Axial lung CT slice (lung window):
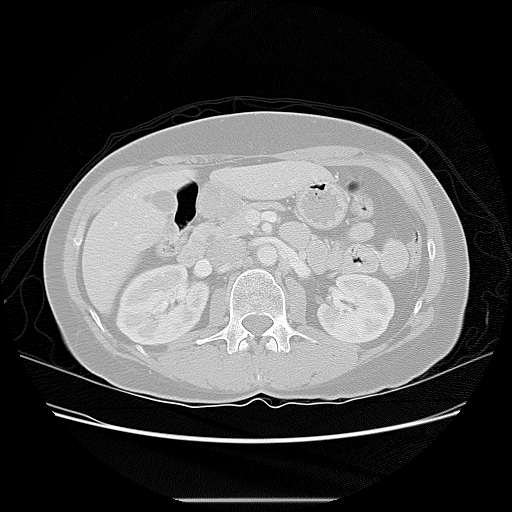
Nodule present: no